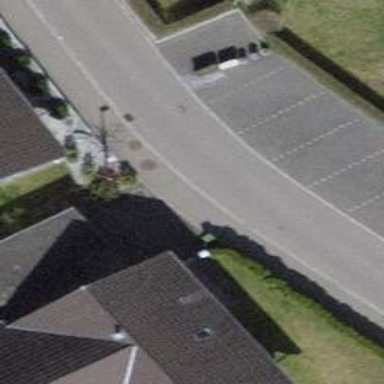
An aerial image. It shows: Asphalt road in living street.